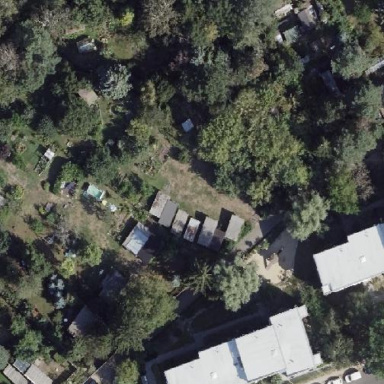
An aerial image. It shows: Area designated for allotments.